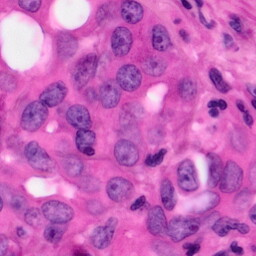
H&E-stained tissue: Pancreatic